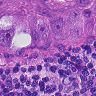
Metastatic tissue present: yes